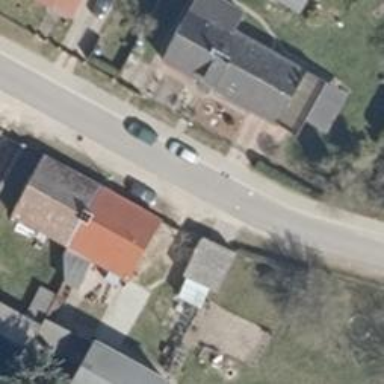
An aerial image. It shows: Residential road with asphalt surface and sidewalk on the left.